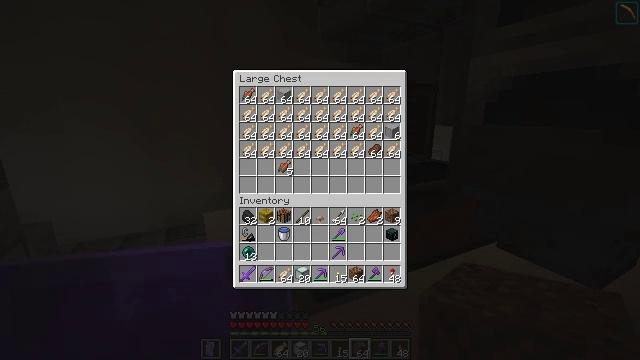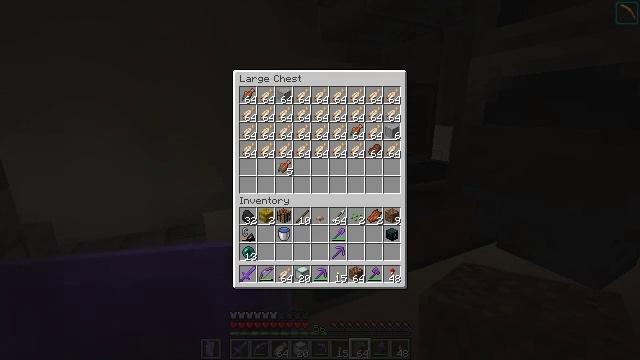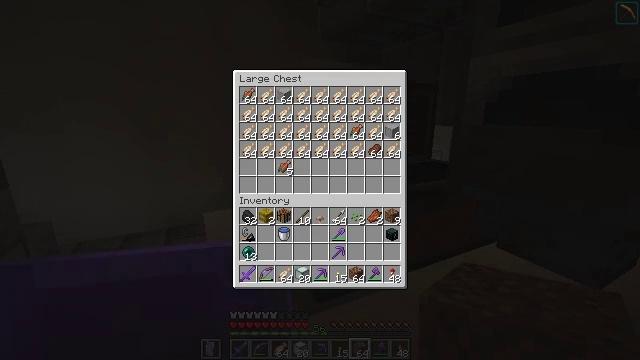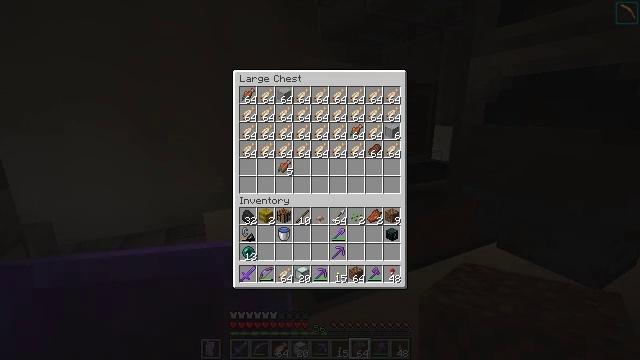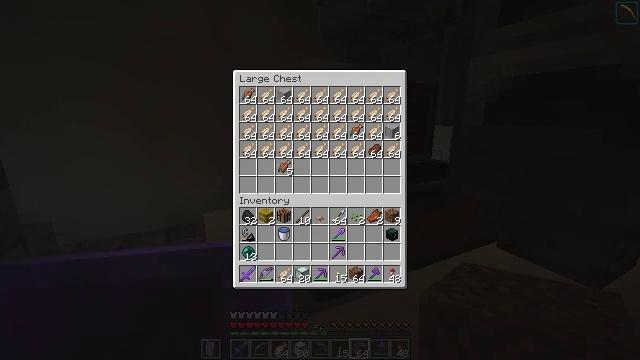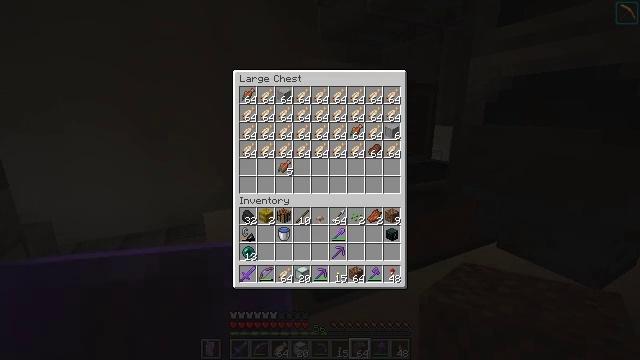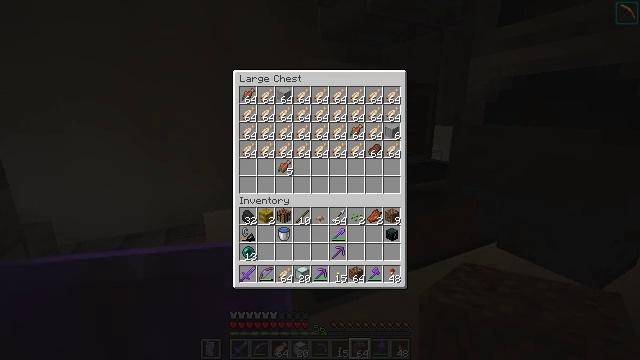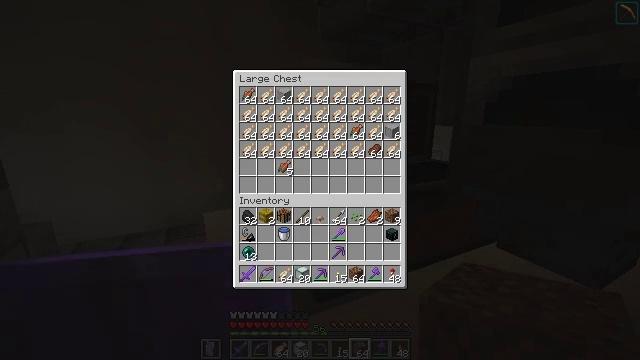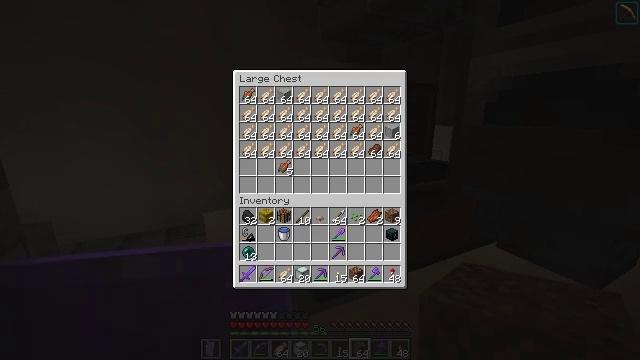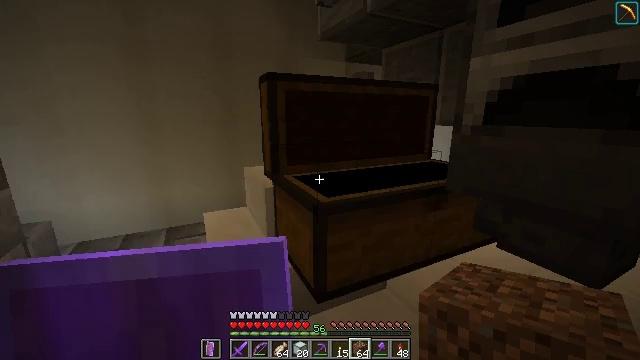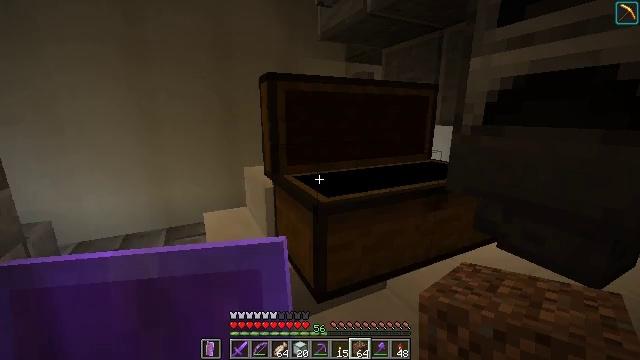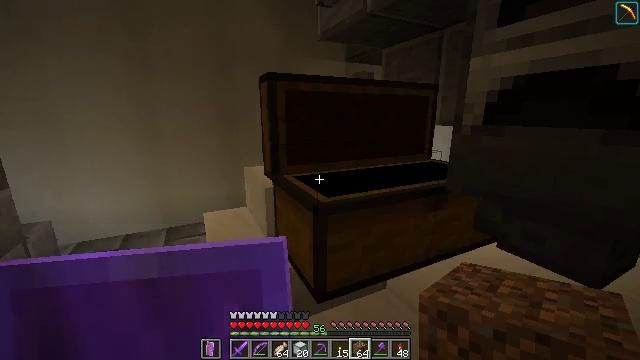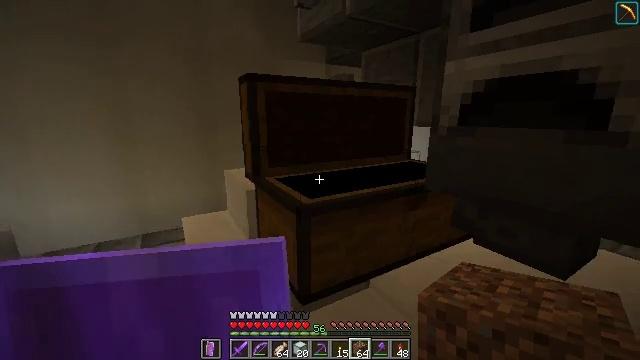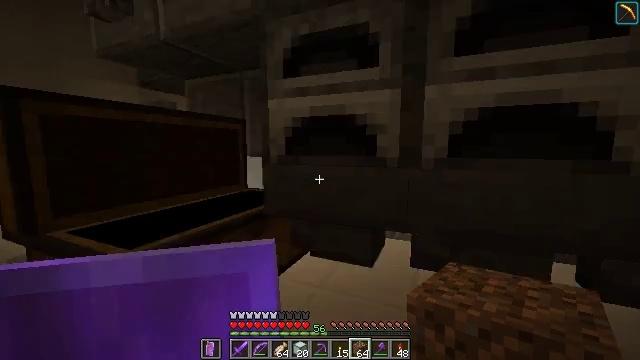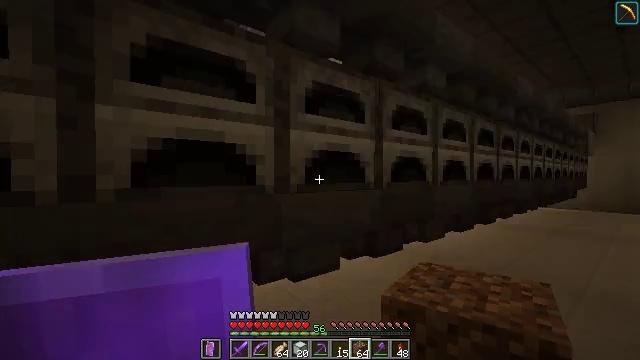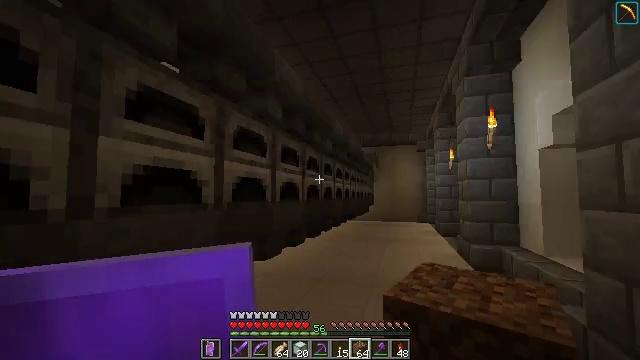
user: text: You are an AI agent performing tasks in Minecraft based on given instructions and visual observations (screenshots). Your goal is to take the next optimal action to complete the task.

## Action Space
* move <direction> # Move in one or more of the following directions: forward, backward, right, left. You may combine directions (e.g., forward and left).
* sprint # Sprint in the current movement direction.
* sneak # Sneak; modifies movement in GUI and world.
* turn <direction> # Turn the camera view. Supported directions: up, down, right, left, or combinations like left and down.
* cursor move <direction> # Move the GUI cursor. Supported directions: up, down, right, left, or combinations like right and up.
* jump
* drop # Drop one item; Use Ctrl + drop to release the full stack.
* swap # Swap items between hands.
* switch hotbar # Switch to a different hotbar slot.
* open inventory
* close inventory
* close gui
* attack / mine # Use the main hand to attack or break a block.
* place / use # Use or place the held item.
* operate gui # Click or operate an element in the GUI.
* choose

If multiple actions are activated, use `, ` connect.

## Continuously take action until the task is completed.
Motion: motion action
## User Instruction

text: Harvest the cactus plant.
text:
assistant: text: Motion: move forward
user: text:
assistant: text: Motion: no_op
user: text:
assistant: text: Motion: no_op
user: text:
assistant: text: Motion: no_op
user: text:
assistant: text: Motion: no_op
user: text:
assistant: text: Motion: no_op
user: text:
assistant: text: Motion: no_op
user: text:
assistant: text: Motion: no_op
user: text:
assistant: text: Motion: no_op
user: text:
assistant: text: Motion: no_op
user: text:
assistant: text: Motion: no_op
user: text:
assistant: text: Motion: turn right
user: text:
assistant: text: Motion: turn right and up
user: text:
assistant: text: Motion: turn right and up
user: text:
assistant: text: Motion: move forward, turn right and up
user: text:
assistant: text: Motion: move forward, turn right and down
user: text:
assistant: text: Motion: move forward, turn right
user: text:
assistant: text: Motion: move forward
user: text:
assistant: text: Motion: move forward
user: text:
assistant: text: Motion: move forward
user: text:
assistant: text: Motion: move forward
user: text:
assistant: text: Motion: move forward, sprint
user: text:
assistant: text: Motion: move forward, sprint
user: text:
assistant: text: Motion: move forward, sprint
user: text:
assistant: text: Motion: move forward, sprint
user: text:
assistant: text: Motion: move forward, sprint, turn right and down
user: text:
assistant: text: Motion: move forward, sprint, turn right and up
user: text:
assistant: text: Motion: move forward, sprint, turn right and down
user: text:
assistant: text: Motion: move forward, sprint, turn right and down
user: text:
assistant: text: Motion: move forward, sprint, turn right and down